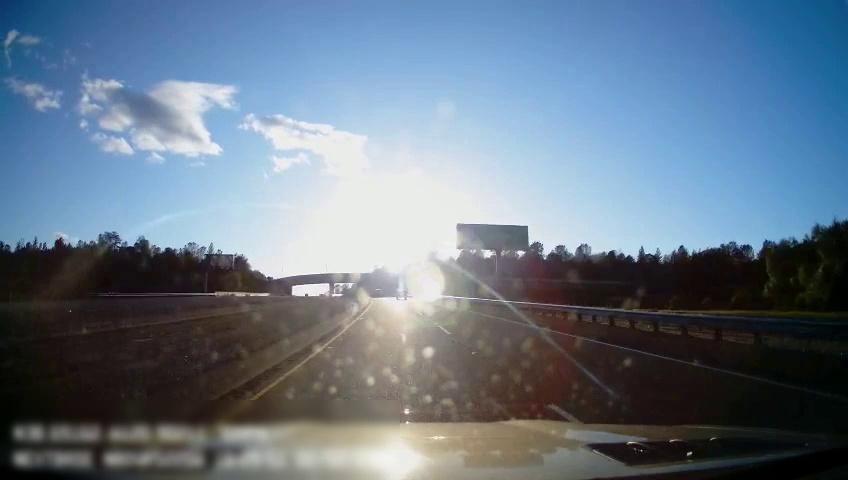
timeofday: Day
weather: Sunny
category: Drivable Space
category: Vehicles | Car
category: Lanes | Current Lane
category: Lanes | Current Lane
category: Lanes | Alternate Lane
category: Traffic | Signs